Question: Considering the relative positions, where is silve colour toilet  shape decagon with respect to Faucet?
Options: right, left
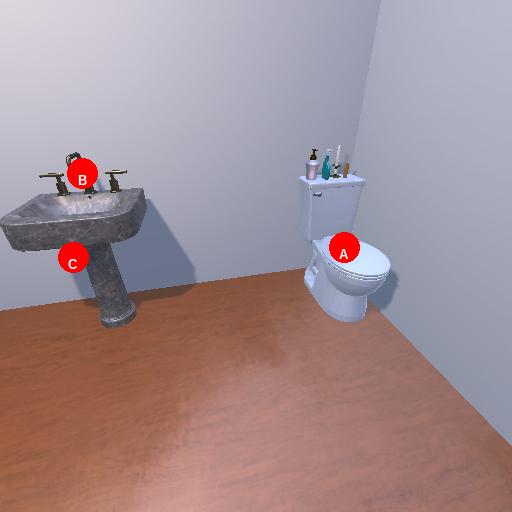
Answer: right